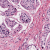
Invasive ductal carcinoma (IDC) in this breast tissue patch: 1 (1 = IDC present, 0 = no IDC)